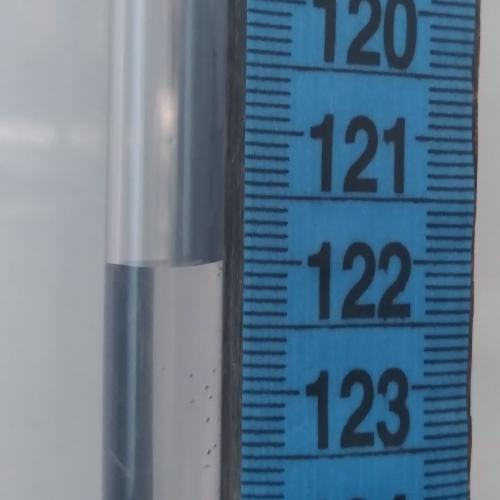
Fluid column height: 122.0 cm